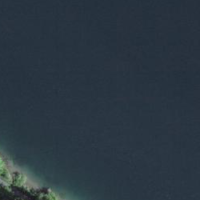
EUNIS habitat code: 14
Species observed at this site:
Lythrum salicaria